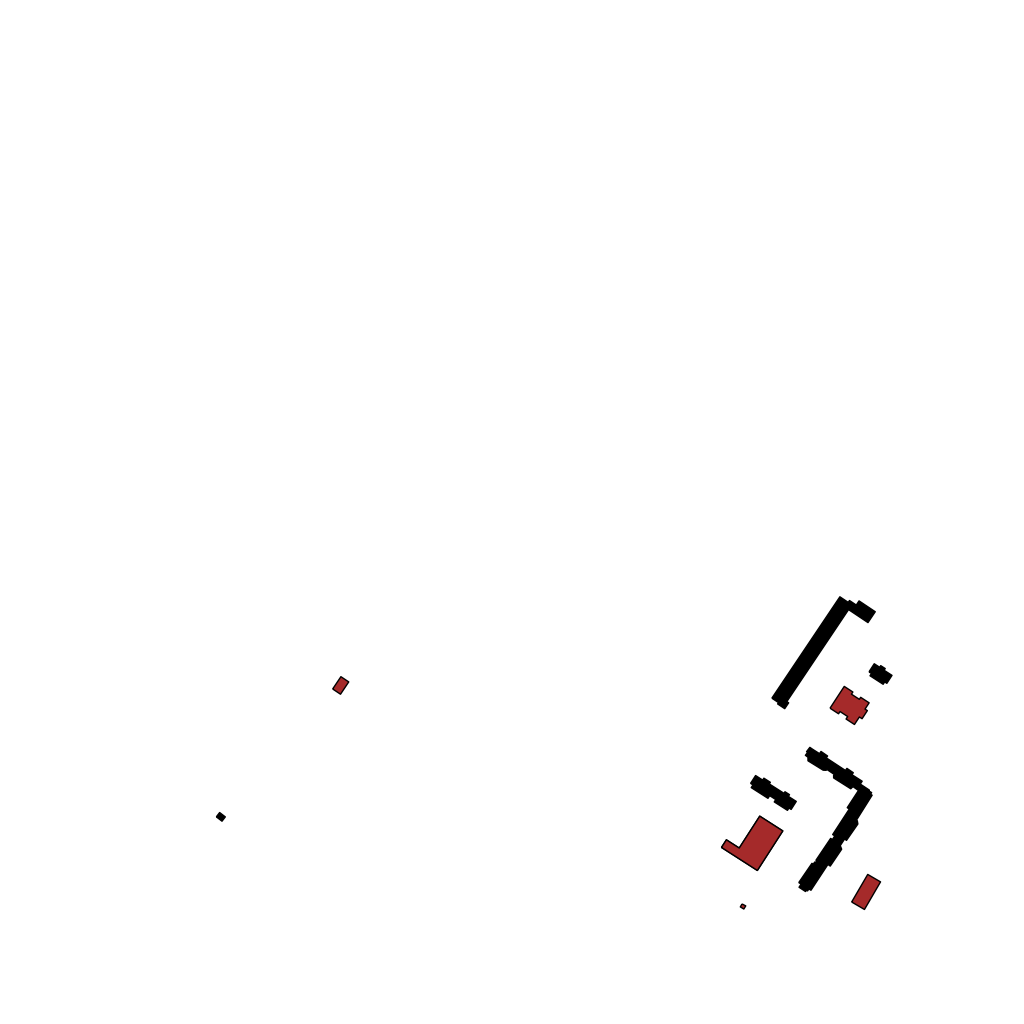
Tags: overhead vector_map, industrial, recreation, residential, modern, high_rise, individual_rise, density_3, Building, Facility, 1.0 km²